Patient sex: M
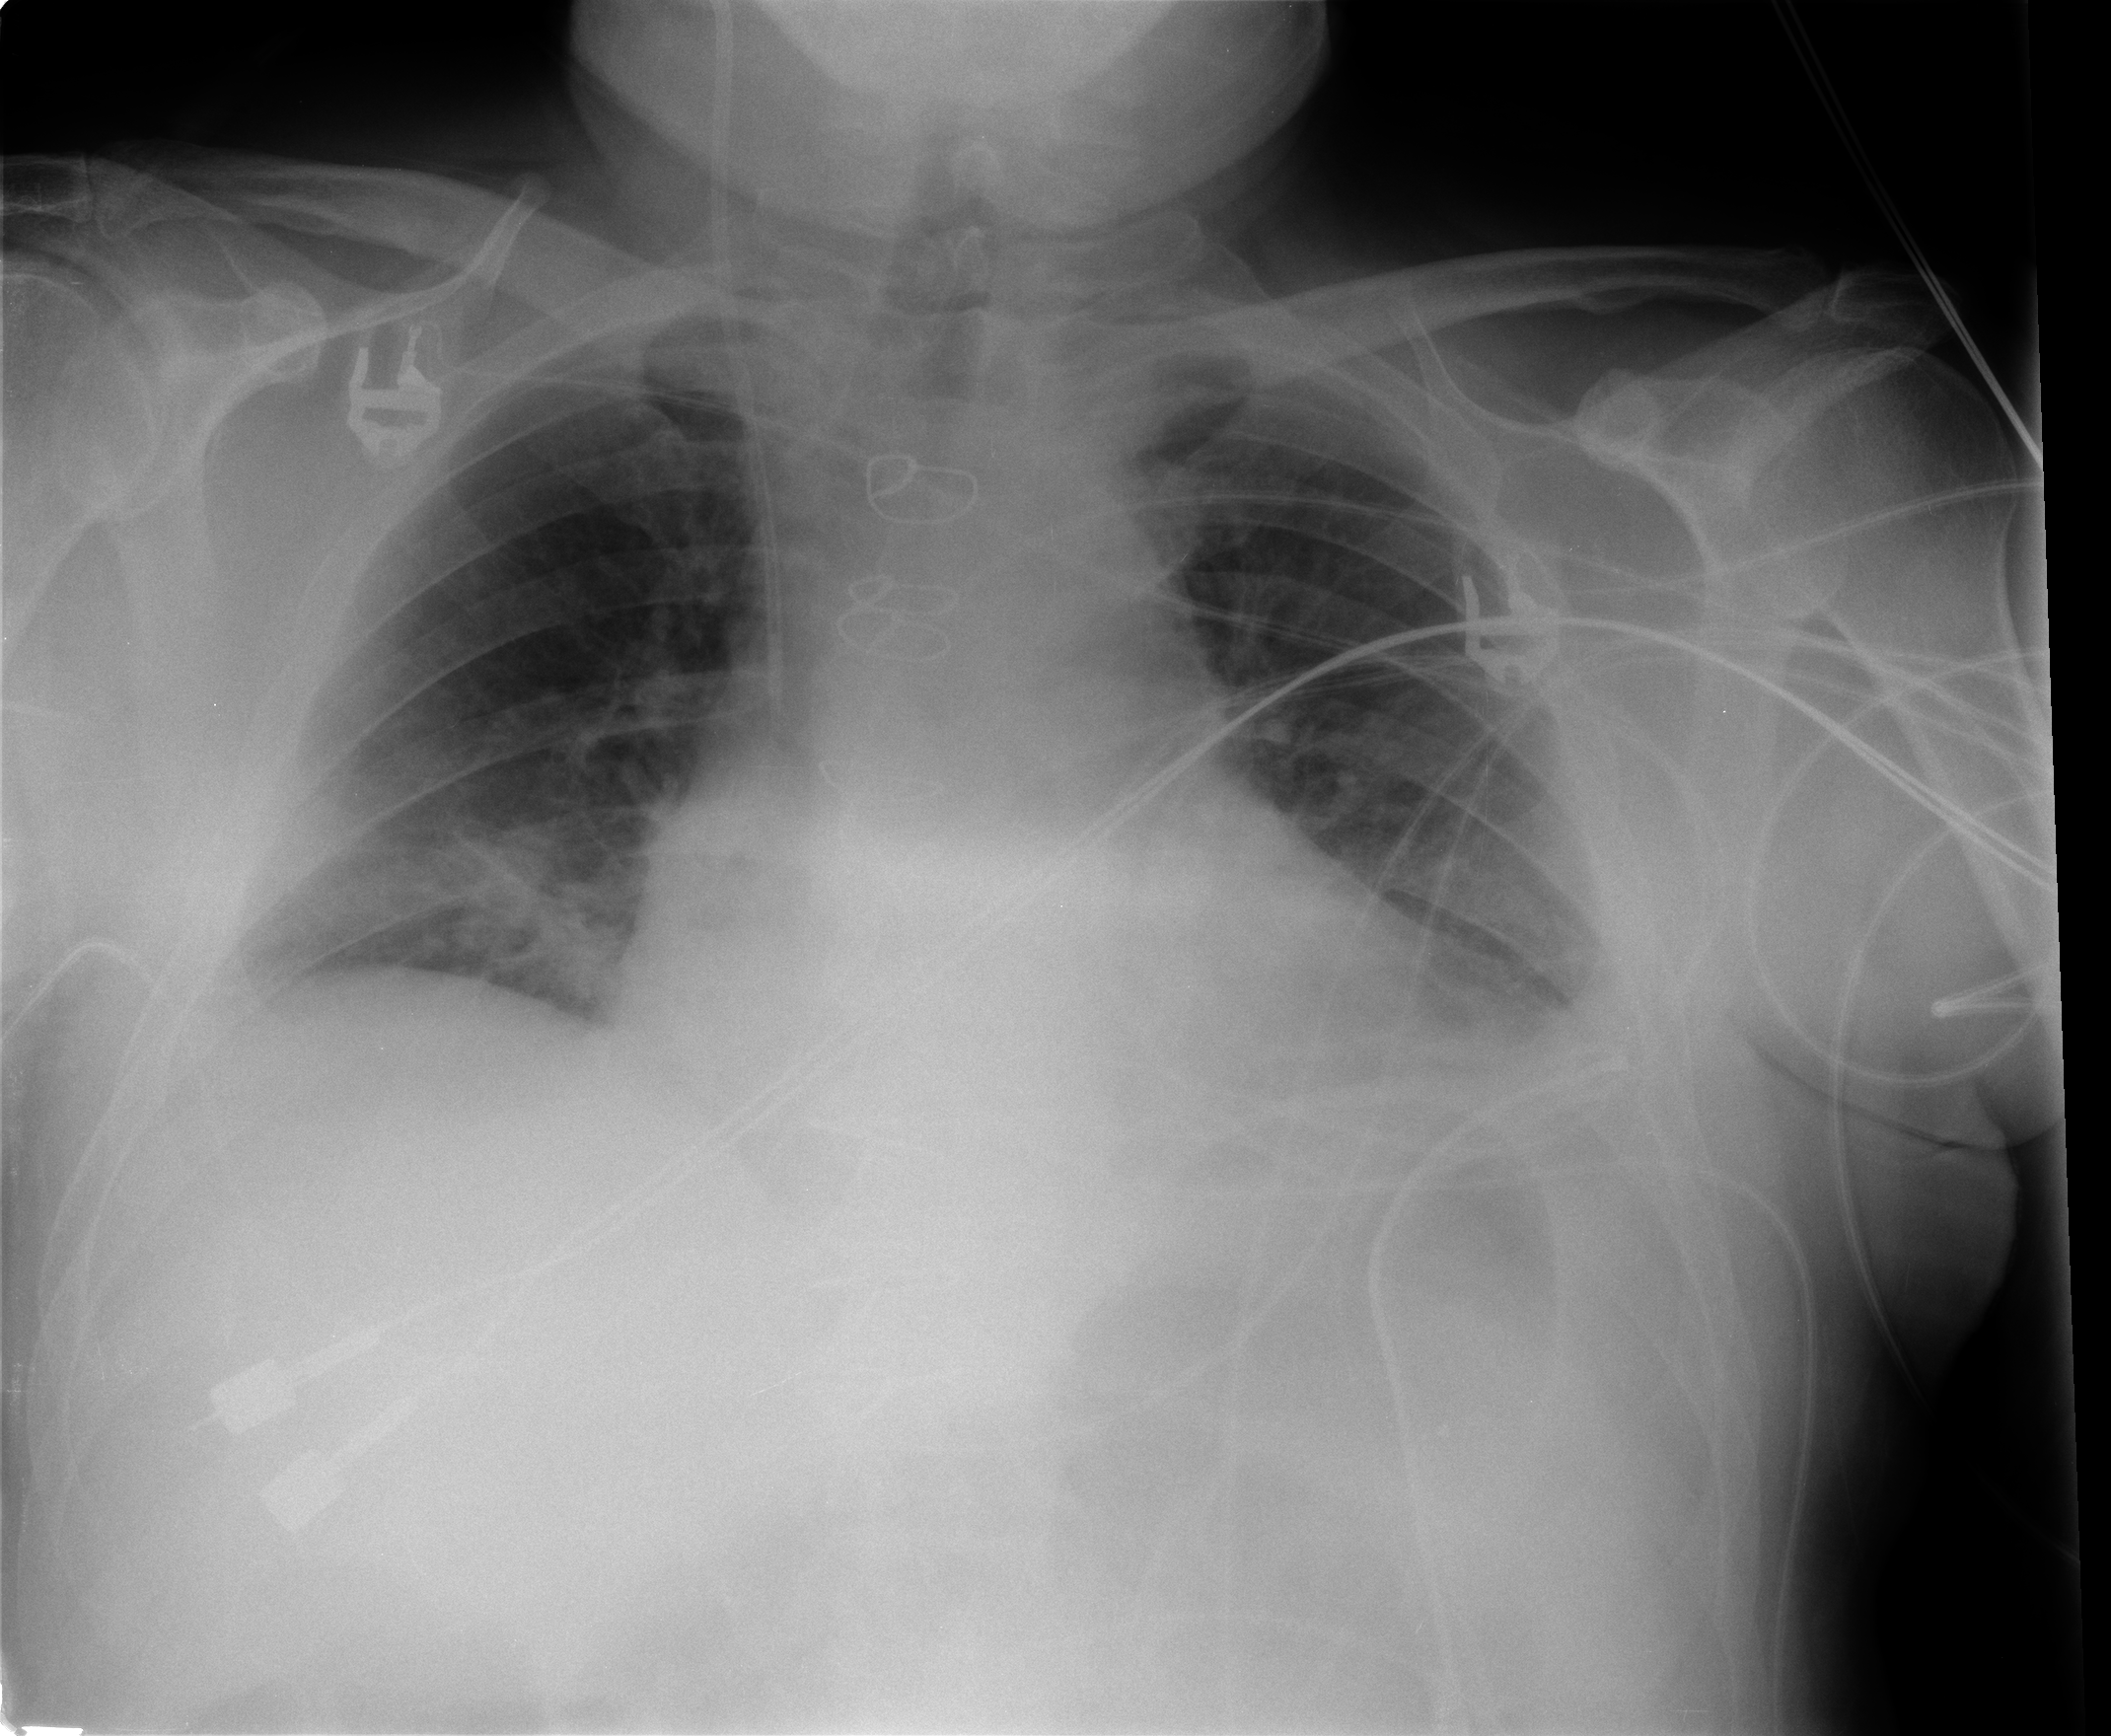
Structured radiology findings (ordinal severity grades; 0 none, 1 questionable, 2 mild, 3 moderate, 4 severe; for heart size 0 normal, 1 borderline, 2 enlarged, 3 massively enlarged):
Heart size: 2
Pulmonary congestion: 1
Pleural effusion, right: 0
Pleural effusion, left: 1
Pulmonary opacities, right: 0
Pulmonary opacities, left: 0
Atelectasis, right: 2
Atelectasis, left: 2